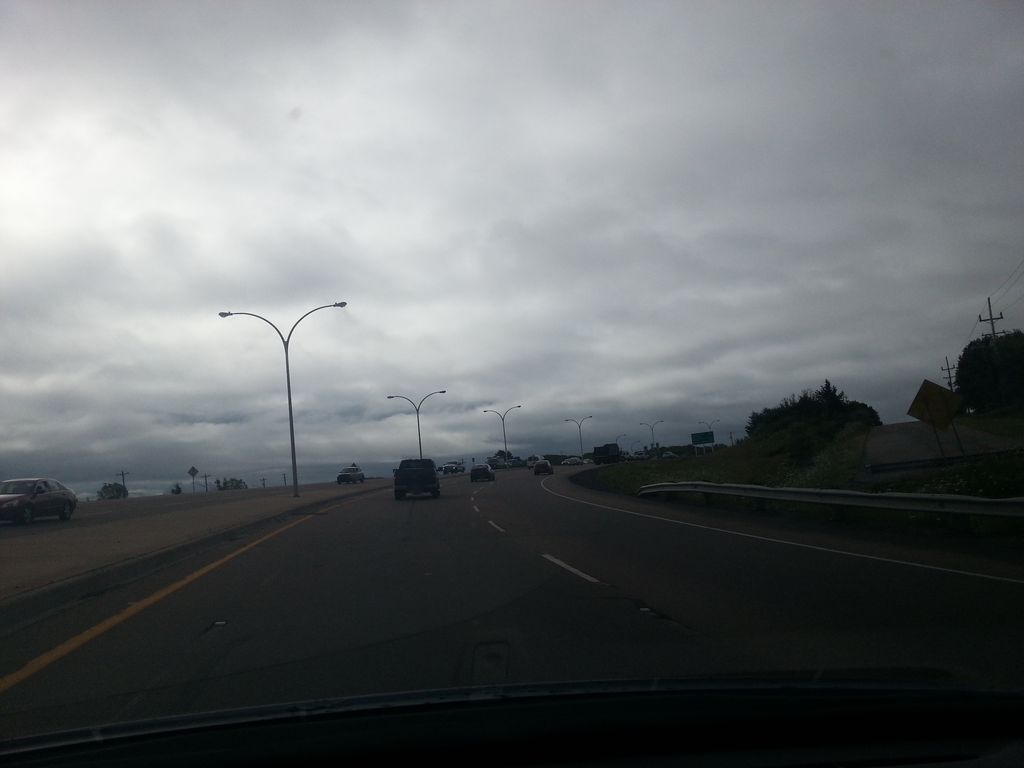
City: charlottetown